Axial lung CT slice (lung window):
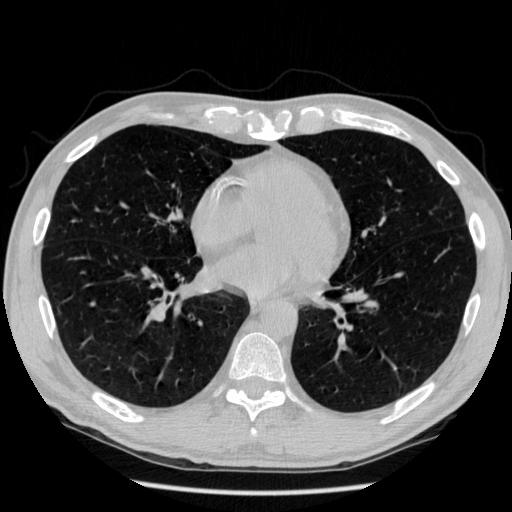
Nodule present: no